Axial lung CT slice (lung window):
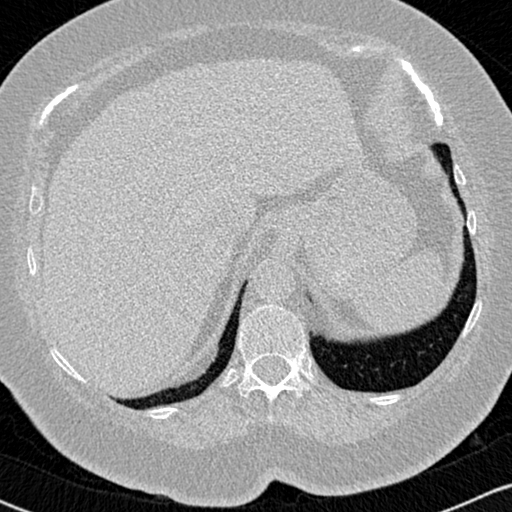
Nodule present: no